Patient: sex M, age 69
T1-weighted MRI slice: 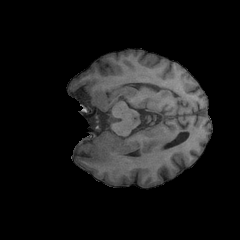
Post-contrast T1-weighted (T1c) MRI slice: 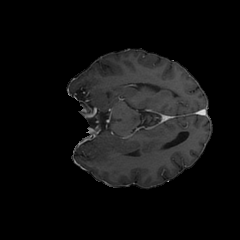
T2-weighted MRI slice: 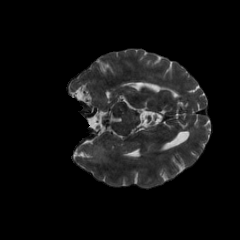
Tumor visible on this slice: yes
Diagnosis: Glioblastoma, IDH-wildtype
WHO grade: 4